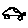
Label: car